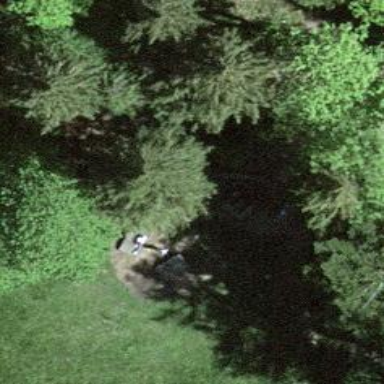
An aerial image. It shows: Picnic site popular for tourists.